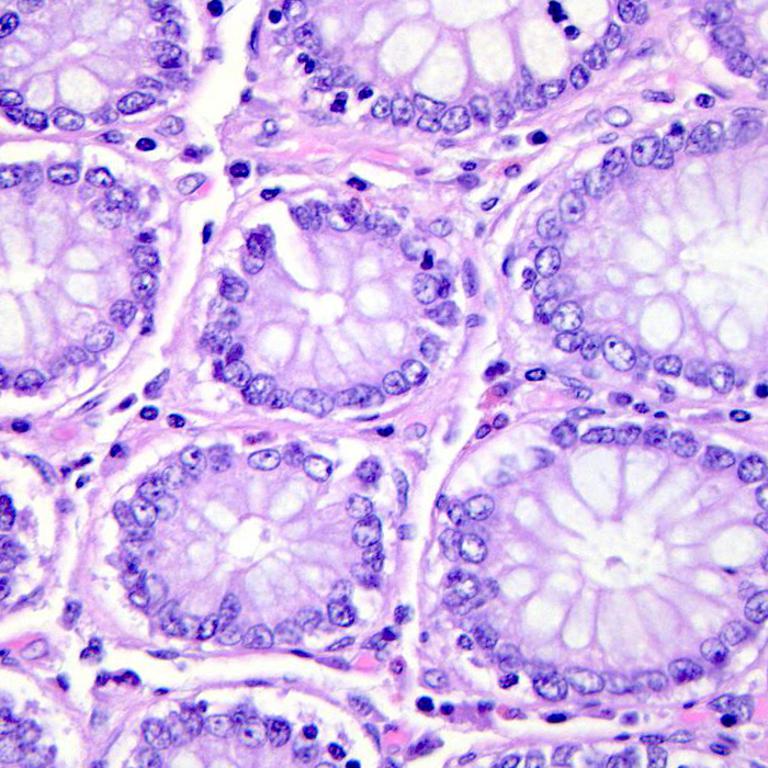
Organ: colon
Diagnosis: benign